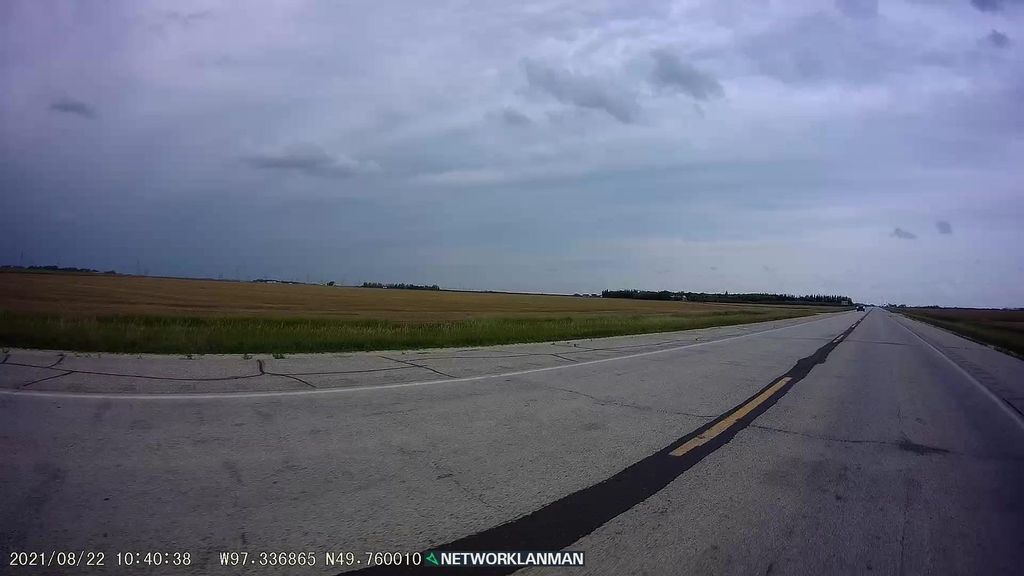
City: winnipeg